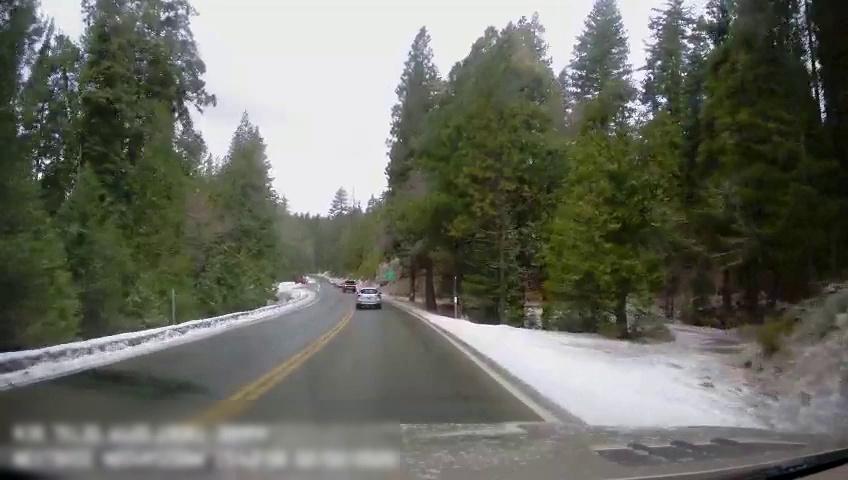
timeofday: Day
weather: Cloudy
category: Drivable Space
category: Vehicles | Truck
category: Vehicles | Car
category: Lanes | Current Lane
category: Lanes | Current Lane
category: Lanes | Opposite Lane
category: Traffic | Signs